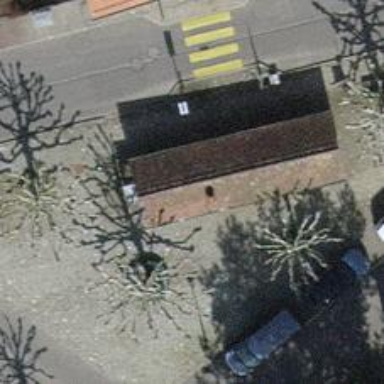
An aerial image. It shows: Toilets.